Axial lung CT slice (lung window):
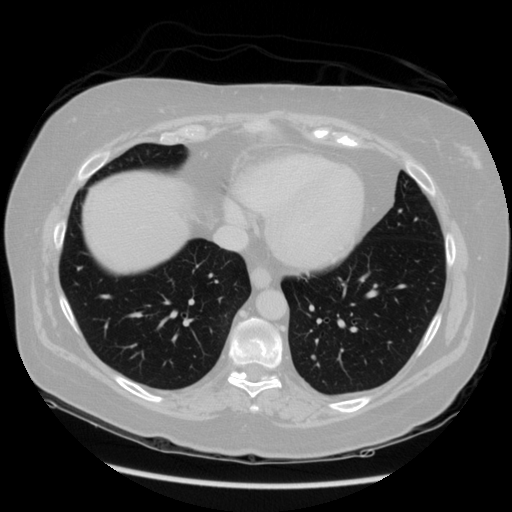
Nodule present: no